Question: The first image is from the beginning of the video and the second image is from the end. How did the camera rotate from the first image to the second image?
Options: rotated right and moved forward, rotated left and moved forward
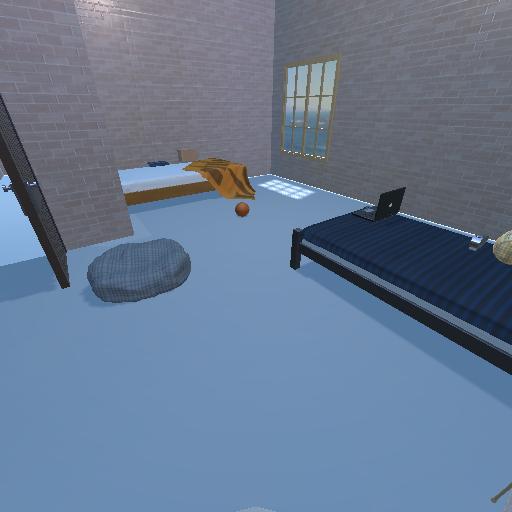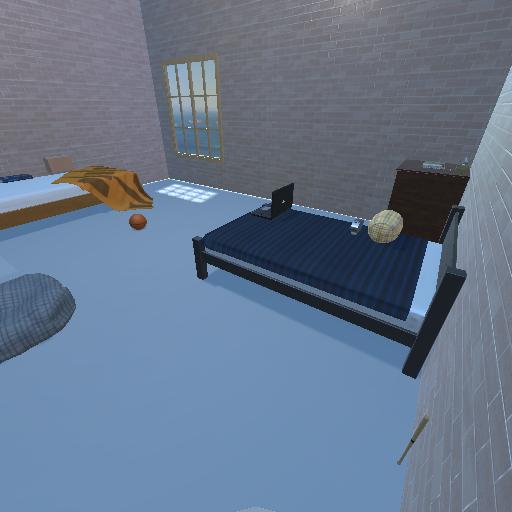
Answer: rotated right and moved forward